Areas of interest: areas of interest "Commercial service"
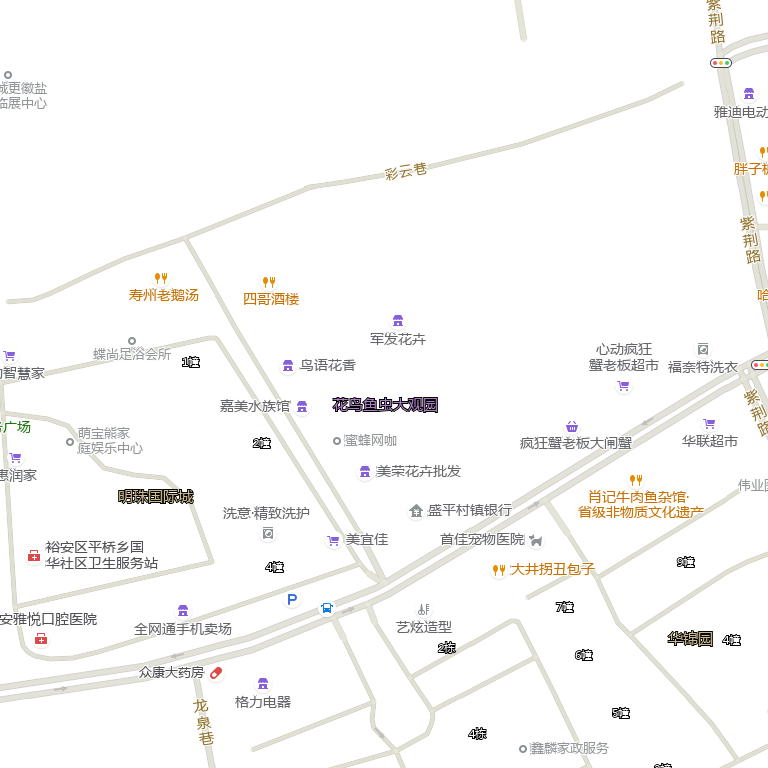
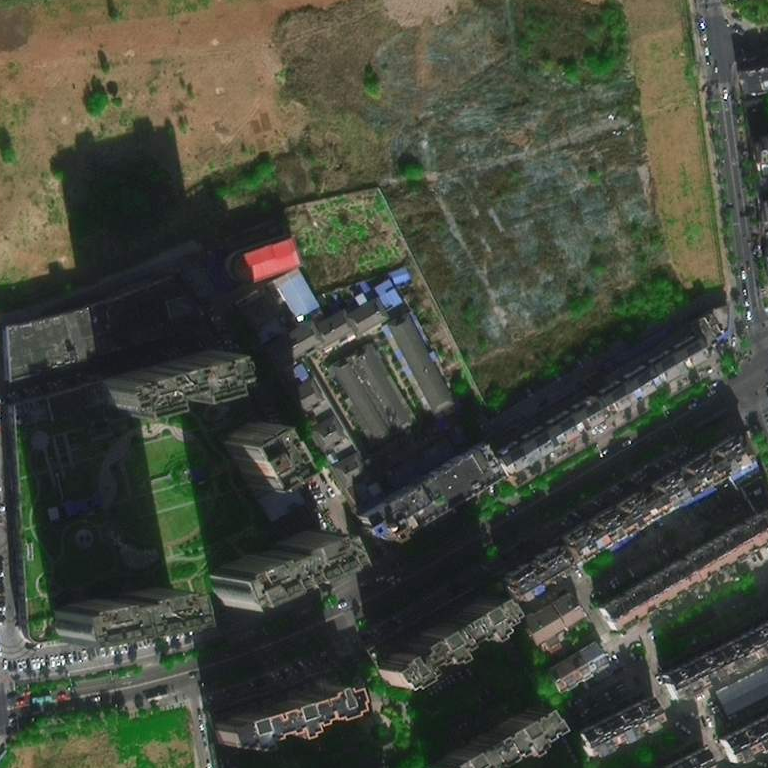